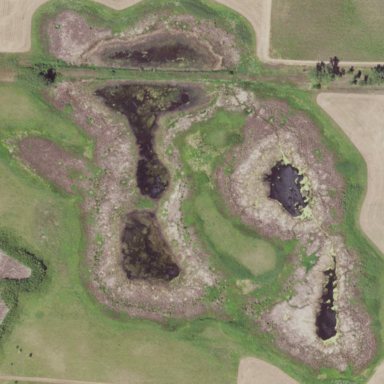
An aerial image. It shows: Wetland area.